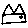
Label: house